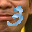
Label: 3